Question: This is related to: <URL>
(but slightly different)
I want to get the date (on Row D), that corresponds
to the last non-blank value in another row.
See below for what I am trying to describe.
'''
| D2 | D3 | D4 | D5 <- Dates
-------------------------
A | X2 | X3* | X4* | X5 <- A should get D4, X4 is the last non-blank value
B | Y2* | Y3* | Y4* | Y5* <- B should get D5, Y5 is the last non-blank value
'''
Asterisk (*) denotes a non-blank cell/value.
Can somebody please help me with the formula? Thanks.

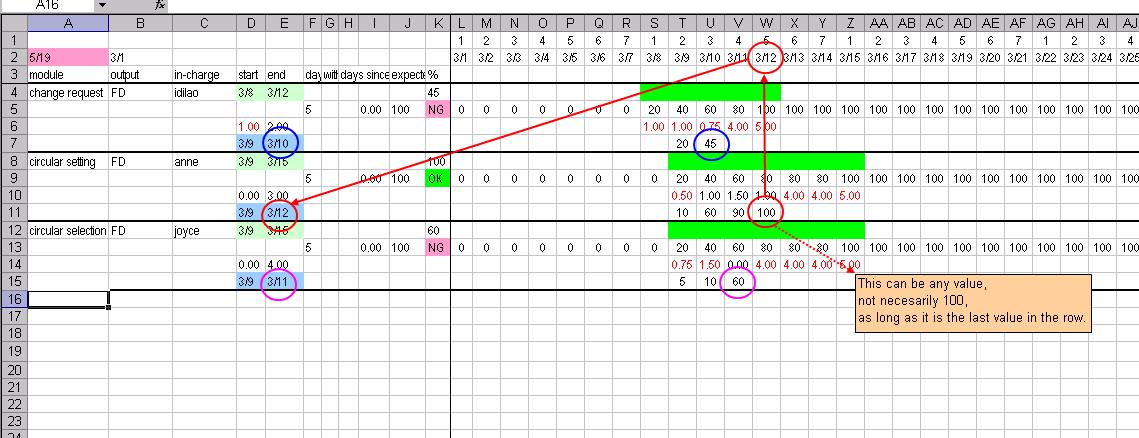
Answer: Try this in $E$7. It's an array formula, so you have to hit ctrl+shift+enter.
=INDEX($A$2:$AF$2,1,MAX(IF(ISBLANK(L7:AF7),0,COLUMN(L7:AF7))))
If that works, you can copy and paste it to $E$11 and $E$15.